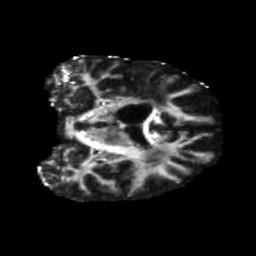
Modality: FA
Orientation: coronal
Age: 69
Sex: female
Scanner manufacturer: siemens
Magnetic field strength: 3 T
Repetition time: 5.25 s
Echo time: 0.08 s